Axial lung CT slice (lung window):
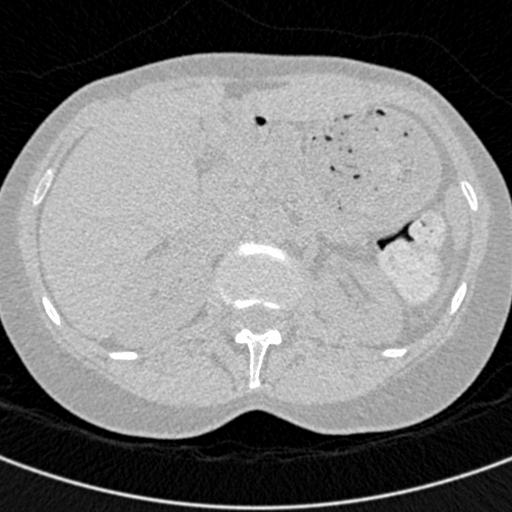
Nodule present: no